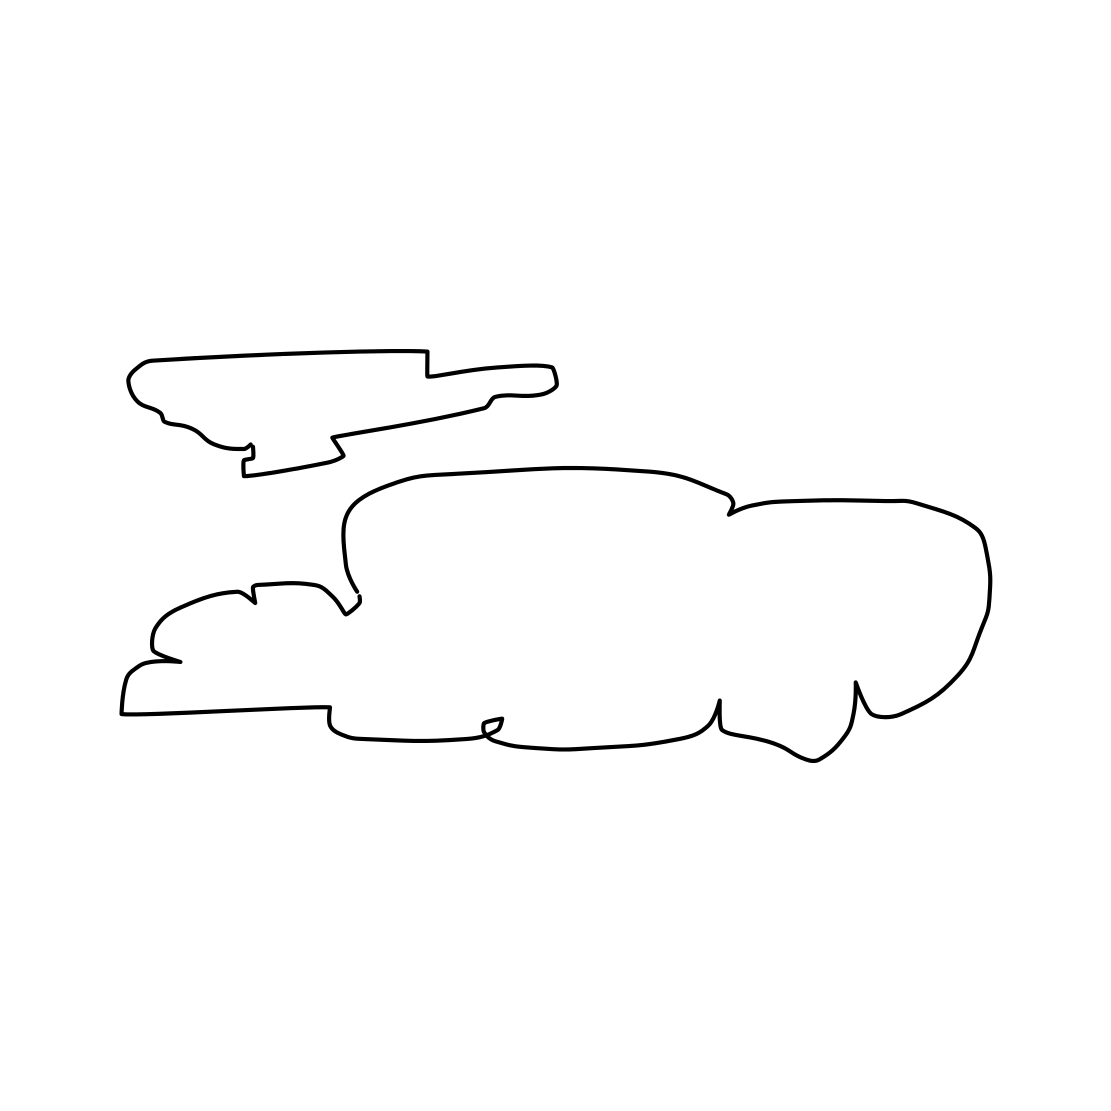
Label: cloud